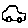
Label: car